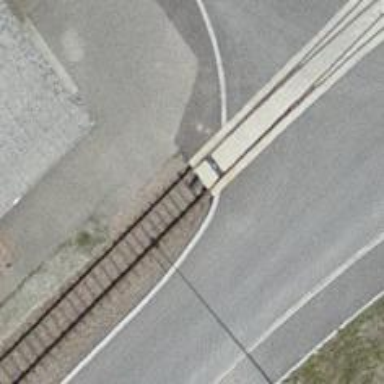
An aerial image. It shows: Railway switch.